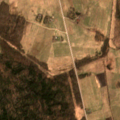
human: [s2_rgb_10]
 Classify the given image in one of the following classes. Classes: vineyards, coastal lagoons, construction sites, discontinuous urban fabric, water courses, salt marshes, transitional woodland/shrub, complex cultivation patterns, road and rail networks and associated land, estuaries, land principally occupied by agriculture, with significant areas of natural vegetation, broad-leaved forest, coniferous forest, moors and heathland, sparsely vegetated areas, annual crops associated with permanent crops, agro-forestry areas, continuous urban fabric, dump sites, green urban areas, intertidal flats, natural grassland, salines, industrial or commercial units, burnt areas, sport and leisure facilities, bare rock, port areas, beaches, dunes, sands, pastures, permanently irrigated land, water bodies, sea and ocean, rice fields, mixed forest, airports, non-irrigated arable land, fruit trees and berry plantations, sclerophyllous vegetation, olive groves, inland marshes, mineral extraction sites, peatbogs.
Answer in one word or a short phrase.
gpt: non-irrigated arable land, complex cultivation patterns, broad-leaved forest, coniferous forest